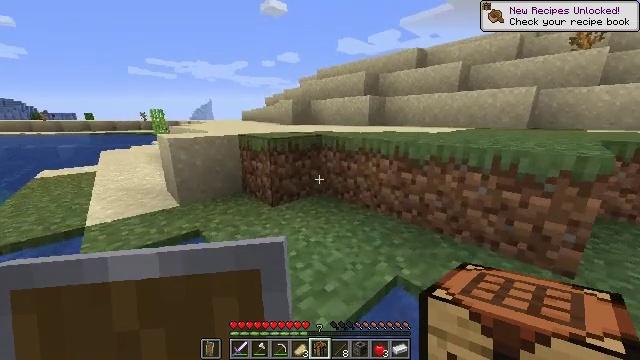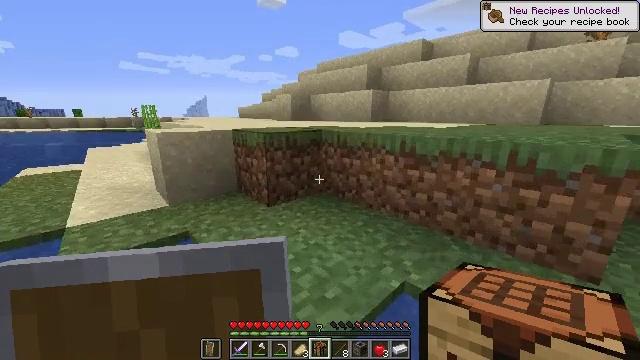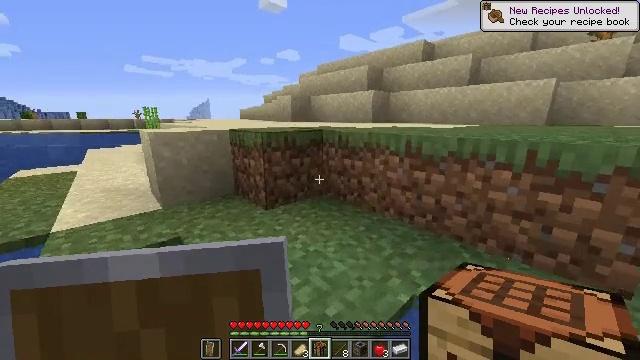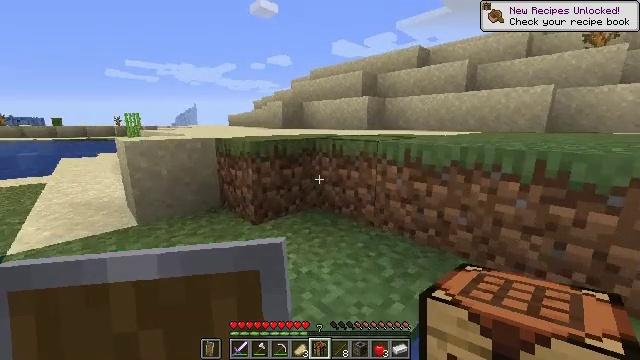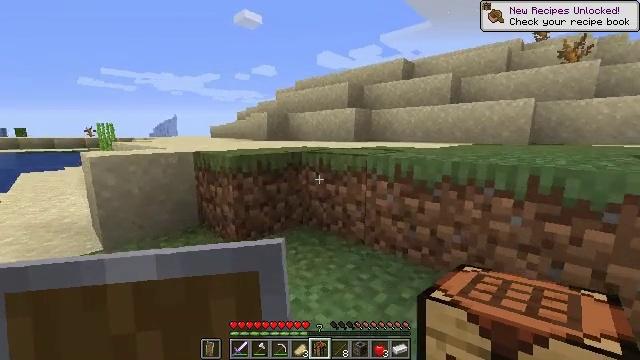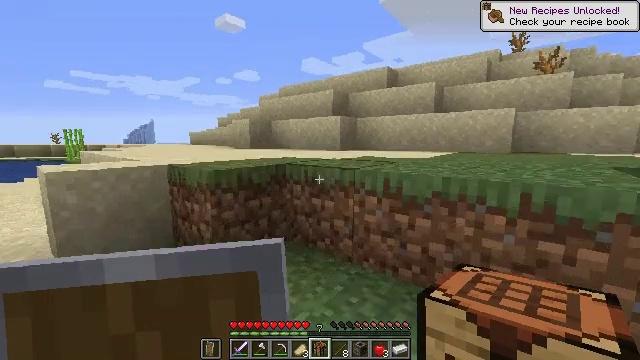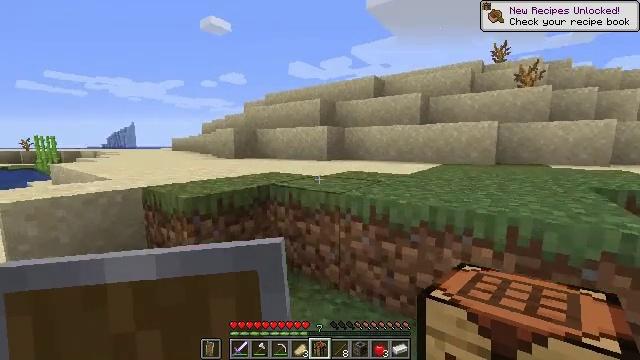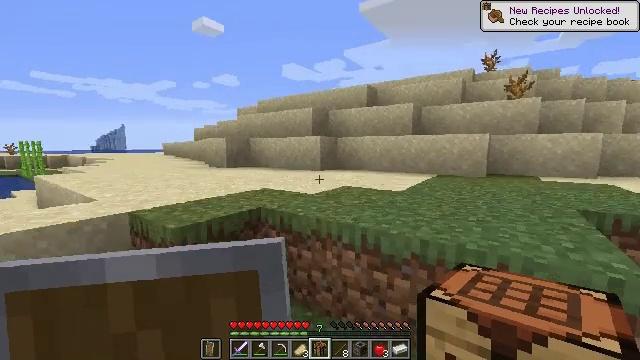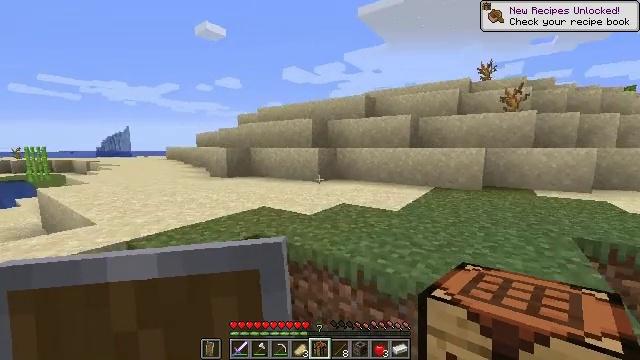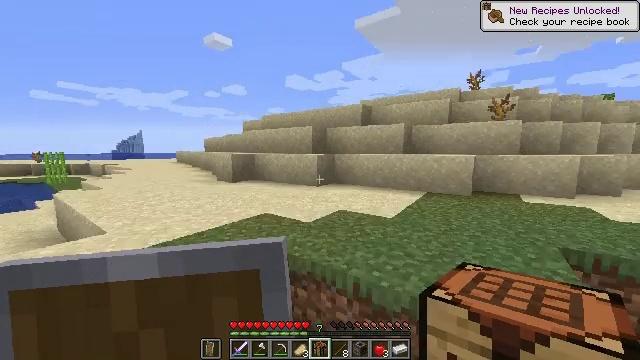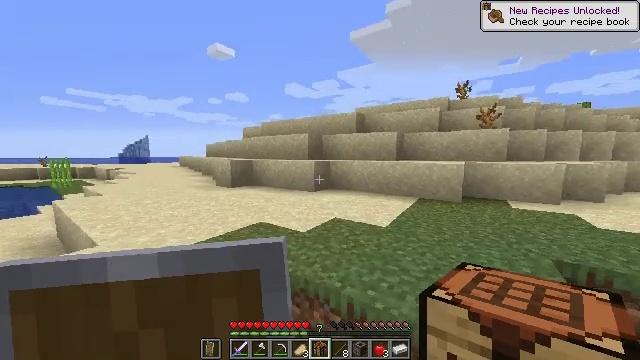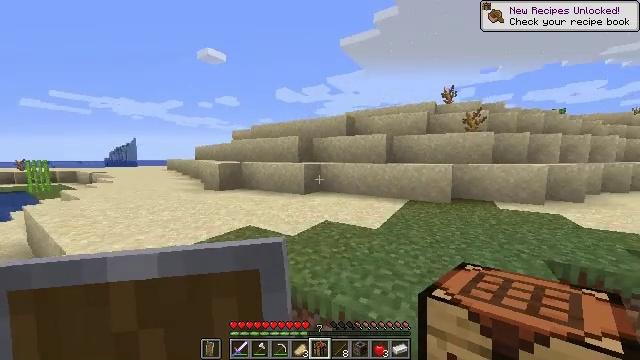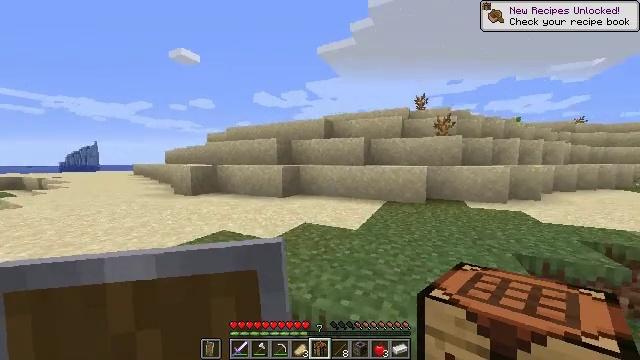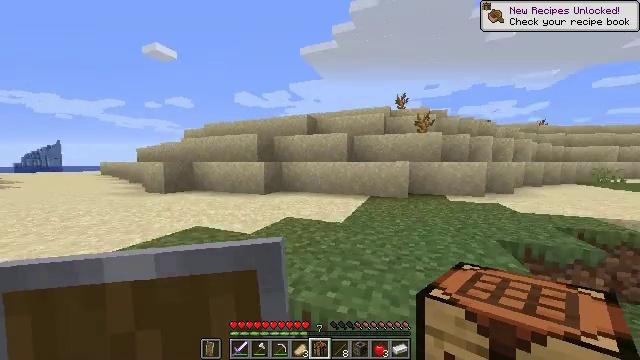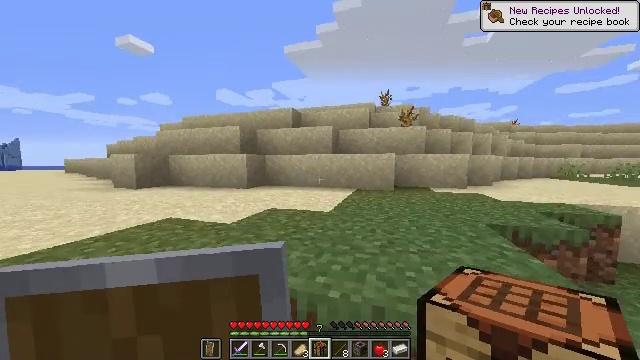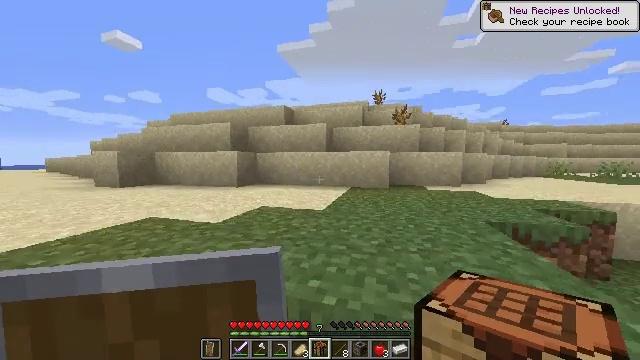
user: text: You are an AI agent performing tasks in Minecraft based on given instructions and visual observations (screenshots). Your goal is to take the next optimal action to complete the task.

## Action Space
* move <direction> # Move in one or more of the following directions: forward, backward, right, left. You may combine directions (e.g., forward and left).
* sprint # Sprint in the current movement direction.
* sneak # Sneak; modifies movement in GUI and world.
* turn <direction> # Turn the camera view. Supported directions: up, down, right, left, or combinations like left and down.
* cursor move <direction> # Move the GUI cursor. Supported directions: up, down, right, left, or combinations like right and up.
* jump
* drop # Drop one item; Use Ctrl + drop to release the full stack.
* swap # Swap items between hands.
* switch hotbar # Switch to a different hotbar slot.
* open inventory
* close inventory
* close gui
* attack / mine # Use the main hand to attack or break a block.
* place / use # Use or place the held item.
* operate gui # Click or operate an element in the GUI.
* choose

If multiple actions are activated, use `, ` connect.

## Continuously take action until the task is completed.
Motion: motion action
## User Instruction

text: Collect the dead bush from dry areas.
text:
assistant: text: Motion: move forward, sprint, jump
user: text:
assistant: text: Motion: move forward, sprint, jump
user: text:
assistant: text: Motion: move forward, sprint, turn right and up, jump
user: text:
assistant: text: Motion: move forward, sprint, turn right and up, jump
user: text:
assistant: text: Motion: move forward, sprint, turn right and up, jump
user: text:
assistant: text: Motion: move forward, sprint, turn right, jump
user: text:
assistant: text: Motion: move forward, sprint, turn right, jump
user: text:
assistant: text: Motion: move forward, sprint, jump
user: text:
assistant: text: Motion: move forward, sprint, jump
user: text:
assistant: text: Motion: move forward, sprint, jump
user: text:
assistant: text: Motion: move forward, sprint, turn right, jump
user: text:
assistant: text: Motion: move forward, sprint, turn right and up, jump
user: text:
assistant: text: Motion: move forward, sprint, turn right, jump
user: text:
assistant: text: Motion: move forward, sprint, turn right, jump
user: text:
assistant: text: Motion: move forward, sprint, turn right, jump
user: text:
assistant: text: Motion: move forward, sprint, turn right, jump
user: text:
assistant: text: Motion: move forward, sprint, turn right, jump
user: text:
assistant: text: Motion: move forward, sprint, turn right, jump
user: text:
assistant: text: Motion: move forward, sprint, turn right, jump
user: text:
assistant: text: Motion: move forward, sprint, turn right, jump
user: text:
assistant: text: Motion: move forward, sprint, turn right, jump
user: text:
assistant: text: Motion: move forward, sprint, turn right, jump
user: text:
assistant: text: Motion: move forward, sprint, turn right, jump
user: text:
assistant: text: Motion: move forward, sprint, jump
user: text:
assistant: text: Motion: move forward, sprint
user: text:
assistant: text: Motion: move forward, sprint
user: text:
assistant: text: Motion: move forward, sprint
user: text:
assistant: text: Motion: move forward, sprint
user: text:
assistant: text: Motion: move forward, sprint
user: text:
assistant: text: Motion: move forward, sprint, jump